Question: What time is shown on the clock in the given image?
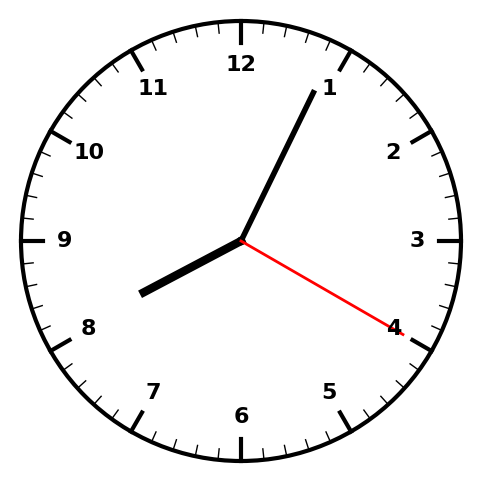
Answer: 08:04:20